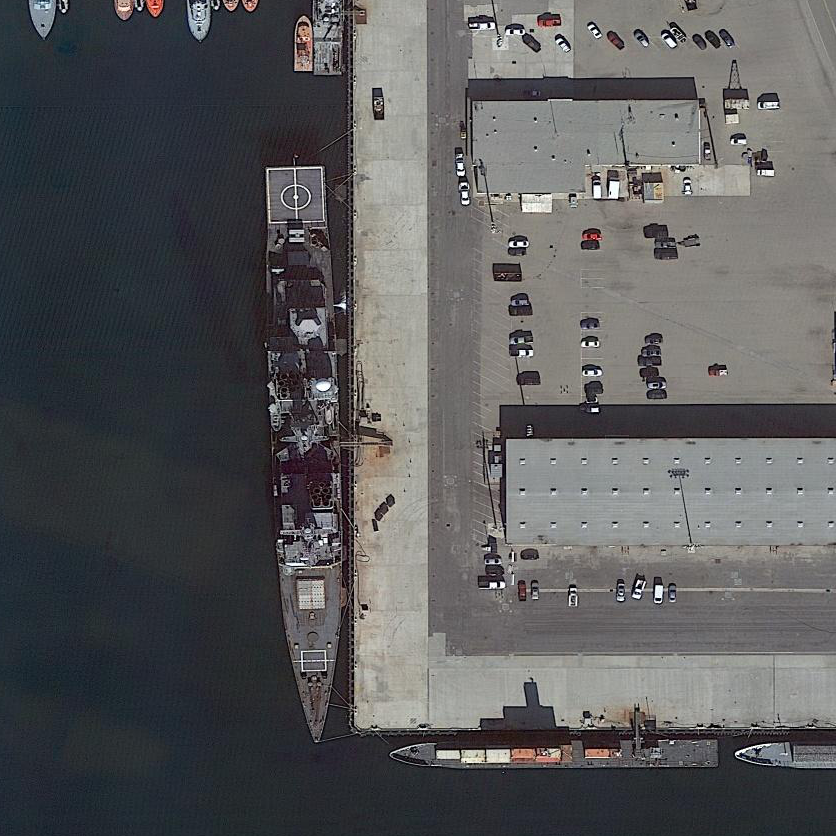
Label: cruiser